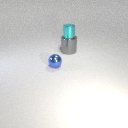
small blue metal sphere to the left of large gray metal cylinder